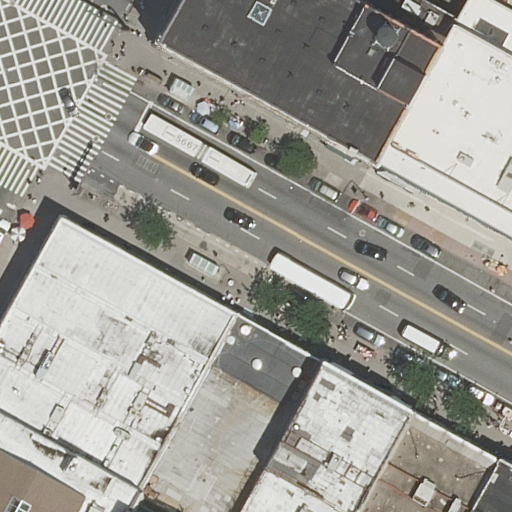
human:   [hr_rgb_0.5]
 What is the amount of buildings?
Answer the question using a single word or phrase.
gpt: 7

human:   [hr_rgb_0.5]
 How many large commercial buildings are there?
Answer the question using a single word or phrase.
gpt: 0

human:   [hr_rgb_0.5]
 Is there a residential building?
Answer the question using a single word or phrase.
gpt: yes

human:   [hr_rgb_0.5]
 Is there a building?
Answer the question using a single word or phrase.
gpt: yes

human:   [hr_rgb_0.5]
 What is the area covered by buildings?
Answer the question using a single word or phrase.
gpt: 4256m2

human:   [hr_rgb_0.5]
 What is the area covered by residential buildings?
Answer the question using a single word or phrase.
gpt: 4256m2

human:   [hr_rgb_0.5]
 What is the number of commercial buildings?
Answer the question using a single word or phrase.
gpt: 0

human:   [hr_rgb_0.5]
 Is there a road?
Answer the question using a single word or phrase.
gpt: yes

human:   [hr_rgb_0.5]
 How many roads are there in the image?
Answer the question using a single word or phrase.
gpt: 4

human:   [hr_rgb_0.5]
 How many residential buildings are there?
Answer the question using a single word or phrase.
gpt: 7

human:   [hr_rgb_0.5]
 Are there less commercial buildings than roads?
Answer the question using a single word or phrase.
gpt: yes

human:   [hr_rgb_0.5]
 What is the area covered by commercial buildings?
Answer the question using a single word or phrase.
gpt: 0m2

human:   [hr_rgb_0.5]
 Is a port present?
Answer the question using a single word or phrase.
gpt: no

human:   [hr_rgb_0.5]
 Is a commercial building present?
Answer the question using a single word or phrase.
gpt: no

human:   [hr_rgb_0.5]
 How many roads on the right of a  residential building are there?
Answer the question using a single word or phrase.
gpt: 0

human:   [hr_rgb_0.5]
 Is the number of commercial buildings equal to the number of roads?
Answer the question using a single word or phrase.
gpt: no

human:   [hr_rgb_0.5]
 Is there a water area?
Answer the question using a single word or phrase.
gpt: no

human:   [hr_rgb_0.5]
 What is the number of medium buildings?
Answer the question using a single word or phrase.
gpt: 1

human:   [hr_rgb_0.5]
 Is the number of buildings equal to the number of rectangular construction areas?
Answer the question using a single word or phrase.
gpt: no

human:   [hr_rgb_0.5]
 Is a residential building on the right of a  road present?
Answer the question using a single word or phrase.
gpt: yes

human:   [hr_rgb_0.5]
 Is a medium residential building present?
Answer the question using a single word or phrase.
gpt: yes

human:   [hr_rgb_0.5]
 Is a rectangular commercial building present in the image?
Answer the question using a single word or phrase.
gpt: no

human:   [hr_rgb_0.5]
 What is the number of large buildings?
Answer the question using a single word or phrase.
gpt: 4

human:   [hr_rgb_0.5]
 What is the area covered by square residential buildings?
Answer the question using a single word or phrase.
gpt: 0m2

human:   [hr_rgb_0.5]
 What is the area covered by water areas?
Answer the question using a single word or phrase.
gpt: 0m2

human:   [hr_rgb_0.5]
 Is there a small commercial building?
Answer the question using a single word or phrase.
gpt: no

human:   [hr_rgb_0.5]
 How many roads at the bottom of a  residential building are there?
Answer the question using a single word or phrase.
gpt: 4

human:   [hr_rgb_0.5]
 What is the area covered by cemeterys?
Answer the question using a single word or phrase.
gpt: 0m2

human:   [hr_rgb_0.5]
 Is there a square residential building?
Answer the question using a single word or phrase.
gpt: no

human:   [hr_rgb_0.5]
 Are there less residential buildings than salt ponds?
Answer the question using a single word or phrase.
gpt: no

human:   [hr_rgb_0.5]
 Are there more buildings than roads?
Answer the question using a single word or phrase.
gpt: yes

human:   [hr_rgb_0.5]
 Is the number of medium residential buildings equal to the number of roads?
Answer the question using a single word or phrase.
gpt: no

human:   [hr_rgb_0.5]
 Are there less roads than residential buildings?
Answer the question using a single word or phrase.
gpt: yes

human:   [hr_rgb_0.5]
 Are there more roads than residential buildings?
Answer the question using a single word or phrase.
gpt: no

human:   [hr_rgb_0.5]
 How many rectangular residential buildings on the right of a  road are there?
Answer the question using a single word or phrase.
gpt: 6

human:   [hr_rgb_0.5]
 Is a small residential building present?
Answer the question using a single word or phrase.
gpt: yes

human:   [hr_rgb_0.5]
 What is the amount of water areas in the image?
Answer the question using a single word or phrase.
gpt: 0

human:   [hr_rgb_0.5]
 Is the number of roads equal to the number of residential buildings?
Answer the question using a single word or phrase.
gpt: no

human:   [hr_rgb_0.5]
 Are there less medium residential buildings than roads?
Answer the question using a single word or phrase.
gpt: yes

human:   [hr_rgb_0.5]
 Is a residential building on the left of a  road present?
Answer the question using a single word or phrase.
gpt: yes

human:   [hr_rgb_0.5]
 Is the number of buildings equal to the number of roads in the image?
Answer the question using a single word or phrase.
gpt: no

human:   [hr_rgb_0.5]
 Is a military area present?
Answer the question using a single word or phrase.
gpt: no

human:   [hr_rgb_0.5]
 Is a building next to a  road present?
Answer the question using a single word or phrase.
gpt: yes

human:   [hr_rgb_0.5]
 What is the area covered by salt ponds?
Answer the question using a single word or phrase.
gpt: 0m2

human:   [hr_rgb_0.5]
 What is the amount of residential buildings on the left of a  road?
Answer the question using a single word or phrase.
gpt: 2

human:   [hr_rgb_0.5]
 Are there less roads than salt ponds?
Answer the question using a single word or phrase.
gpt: no

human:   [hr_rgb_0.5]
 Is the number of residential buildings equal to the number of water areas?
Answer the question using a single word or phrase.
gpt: no

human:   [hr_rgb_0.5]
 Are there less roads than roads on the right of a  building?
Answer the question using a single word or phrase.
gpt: no

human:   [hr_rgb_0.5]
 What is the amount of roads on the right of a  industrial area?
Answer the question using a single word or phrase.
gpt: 0

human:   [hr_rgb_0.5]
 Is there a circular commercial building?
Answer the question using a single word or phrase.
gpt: no

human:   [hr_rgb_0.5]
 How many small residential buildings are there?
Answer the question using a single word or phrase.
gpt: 2

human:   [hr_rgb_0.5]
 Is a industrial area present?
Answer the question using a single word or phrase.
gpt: no

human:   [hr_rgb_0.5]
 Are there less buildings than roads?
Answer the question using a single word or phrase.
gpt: no

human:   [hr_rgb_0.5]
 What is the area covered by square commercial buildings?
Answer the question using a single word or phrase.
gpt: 0m2

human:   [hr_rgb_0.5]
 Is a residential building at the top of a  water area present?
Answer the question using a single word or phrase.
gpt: no

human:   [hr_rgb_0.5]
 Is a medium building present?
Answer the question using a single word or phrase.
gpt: yes

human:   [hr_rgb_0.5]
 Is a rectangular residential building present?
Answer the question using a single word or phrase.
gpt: yes

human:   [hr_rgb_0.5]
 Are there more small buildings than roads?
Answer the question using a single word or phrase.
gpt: no

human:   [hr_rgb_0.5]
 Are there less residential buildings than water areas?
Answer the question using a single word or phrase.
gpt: no

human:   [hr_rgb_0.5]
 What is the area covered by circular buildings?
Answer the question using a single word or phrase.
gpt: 0m2

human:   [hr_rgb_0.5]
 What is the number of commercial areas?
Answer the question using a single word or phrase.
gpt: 0

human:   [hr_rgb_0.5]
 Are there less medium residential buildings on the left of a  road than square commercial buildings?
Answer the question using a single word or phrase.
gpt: no

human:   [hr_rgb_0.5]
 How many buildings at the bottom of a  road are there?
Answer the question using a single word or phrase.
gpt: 6

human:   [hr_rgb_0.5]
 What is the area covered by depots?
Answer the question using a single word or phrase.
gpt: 0m2